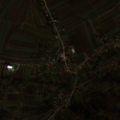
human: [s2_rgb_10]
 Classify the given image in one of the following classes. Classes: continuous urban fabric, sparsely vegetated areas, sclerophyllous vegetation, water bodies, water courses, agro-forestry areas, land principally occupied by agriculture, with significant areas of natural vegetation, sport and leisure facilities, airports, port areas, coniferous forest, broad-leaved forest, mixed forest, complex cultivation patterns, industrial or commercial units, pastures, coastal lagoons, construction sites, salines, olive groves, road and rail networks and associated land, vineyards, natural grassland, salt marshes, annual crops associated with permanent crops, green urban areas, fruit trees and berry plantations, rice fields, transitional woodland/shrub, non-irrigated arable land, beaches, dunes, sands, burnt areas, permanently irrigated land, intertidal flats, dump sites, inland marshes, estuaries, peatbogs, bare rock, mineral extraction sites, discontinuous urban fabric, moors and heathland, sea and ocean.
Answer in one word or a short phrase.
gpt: complex cultivation patterns, land principally occupied by agriculture, with significant areas of natural vegetation